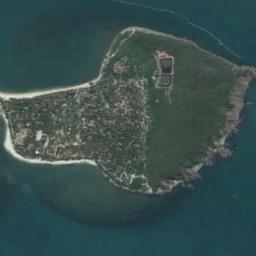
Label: island